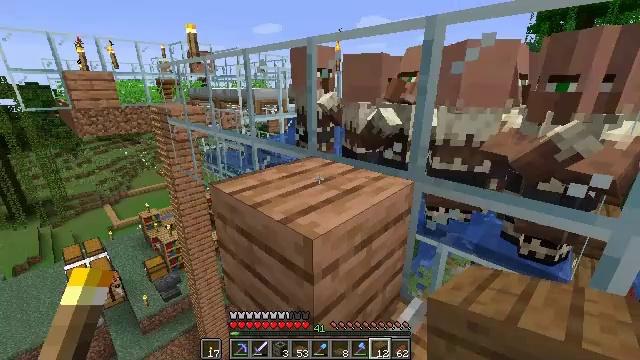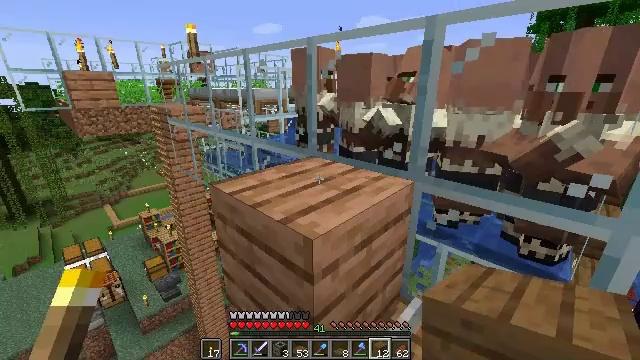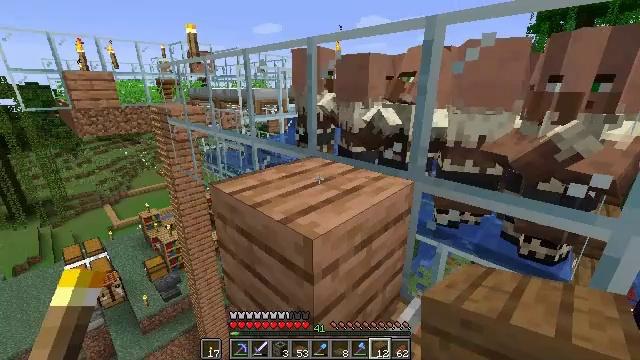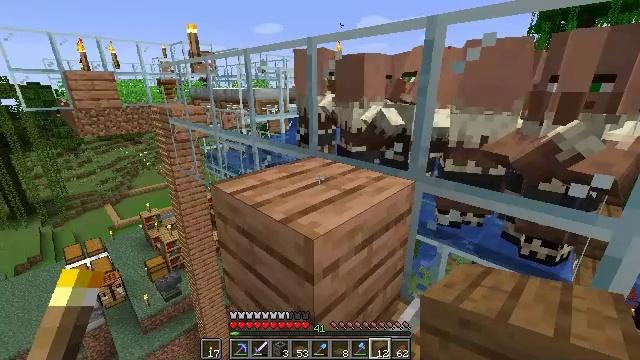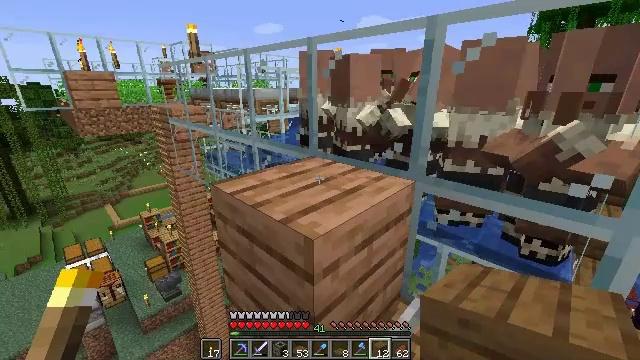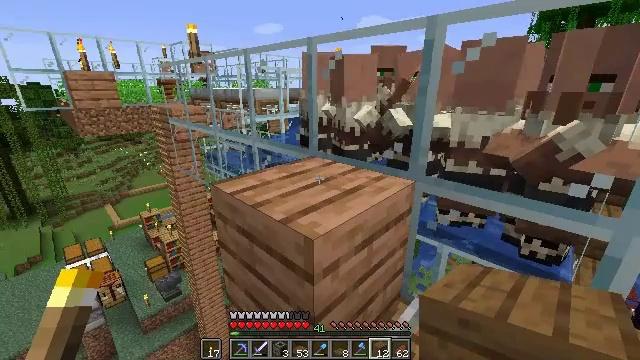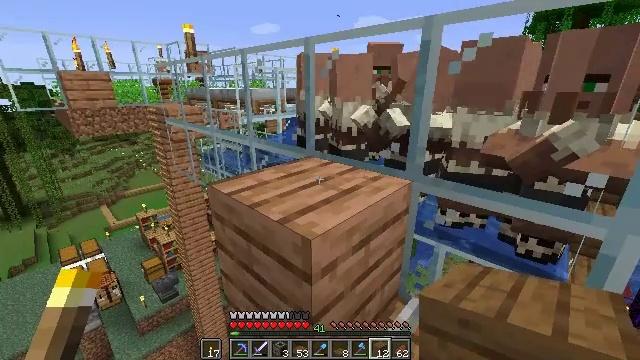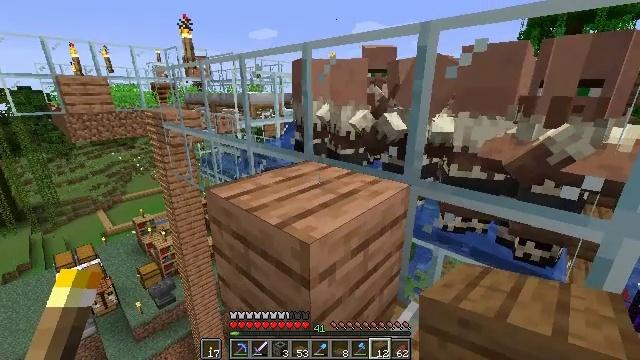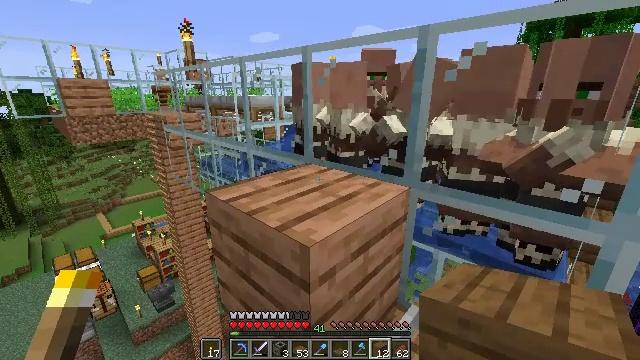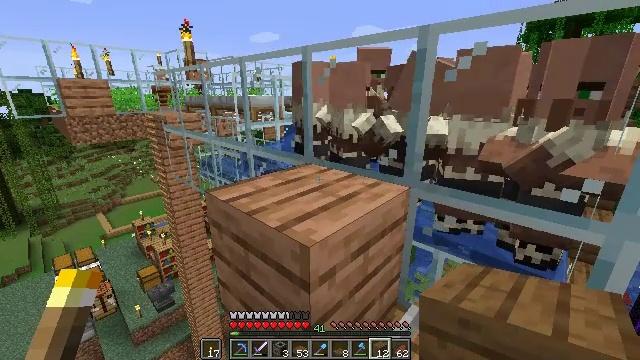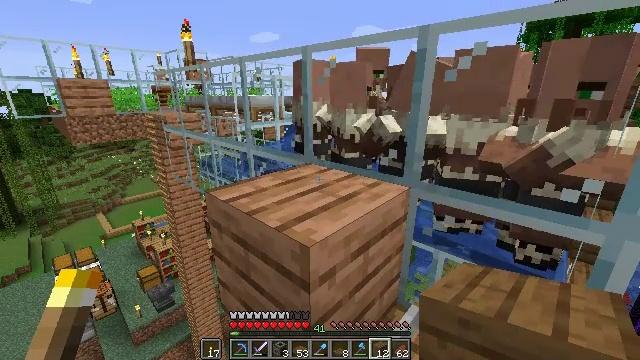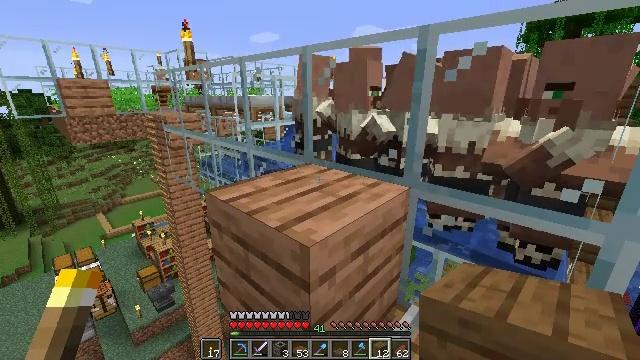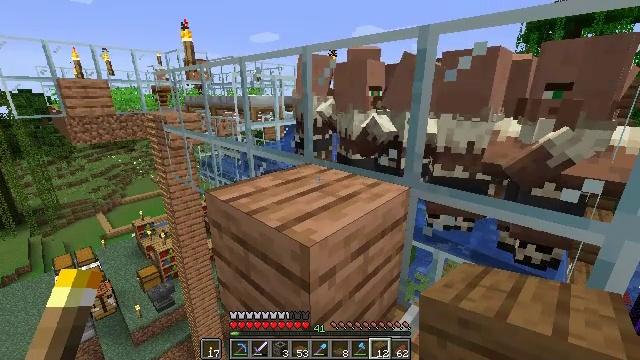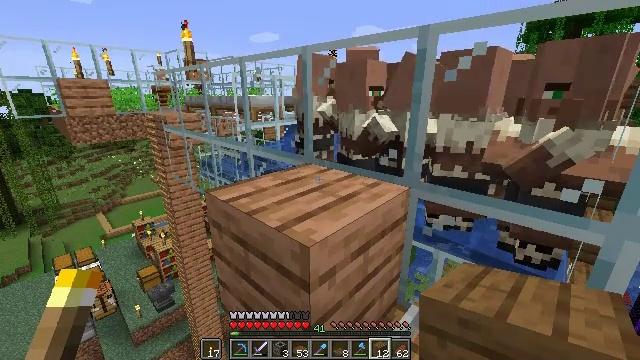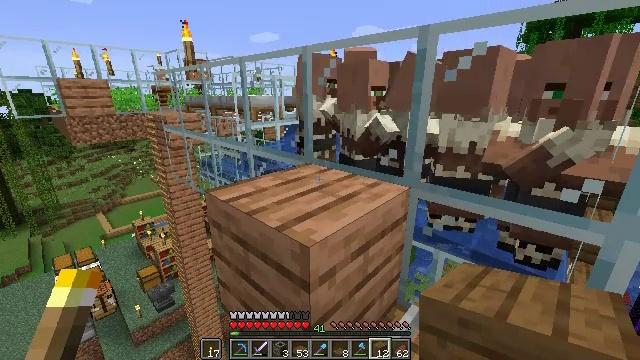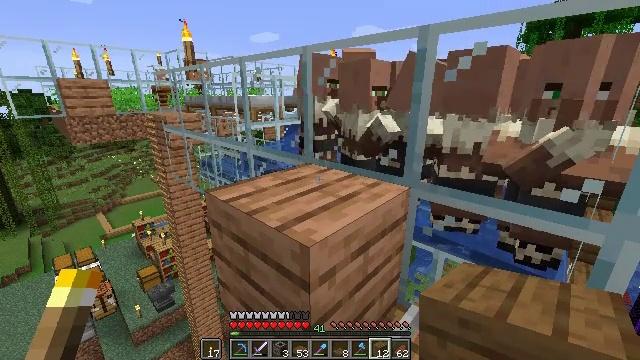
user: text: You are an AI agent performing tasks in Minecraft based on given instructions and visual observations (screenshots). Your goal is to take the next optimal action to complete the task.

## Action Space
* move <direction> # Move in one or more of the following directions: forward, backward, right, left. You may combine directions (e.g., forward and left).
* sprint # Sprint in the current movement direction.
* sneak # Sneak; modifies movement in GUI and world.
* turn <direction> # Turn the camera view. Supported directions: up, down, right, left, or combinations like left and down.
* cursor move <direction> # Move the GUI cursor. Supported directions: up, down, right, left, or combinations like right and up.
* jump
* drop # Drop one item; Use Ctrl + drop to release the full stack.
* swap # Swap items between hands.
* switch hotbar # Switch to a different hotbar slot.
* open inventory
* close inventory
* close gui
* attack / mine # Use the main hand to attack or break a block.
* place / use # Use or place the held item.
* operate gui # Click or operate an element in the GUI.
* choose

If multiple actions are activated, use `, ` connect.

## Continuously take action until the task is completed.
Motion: motion action
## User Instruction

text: Take iron ingots to craft a minecart.
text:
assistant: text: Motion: no_op
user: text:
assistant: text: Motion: no_op
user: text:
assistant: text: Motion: no_op
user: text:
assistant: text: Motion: no_op
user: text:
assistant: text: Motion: no_op
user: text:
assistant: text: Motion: no_op
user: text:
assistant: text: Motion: no_op
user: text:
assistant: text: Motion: no_op
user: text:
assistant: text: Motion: no_op
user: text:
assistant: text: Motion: no_op
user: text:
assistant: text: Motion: no_op
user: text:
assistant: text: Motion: no_op
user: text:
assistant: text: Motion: no_op
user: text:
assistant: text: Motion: no_op
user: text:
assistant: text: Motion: no_op
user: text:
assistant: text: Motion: no_op
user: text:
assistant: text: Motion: no_op
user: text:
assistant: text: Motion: no_op
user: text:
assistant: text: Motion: no_op
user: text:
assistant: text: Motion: no_op
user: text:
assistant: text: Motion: no_op
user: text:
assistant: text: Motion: no_op
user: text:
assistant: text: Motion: no_op
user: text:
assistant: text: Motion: no_op
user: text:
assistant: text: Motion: no_op
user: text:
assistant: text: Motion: no_op
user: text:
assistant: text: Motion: no_op
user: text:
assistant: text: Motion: no_op
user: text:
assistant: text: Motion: no_op
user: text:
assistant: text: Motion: no_op